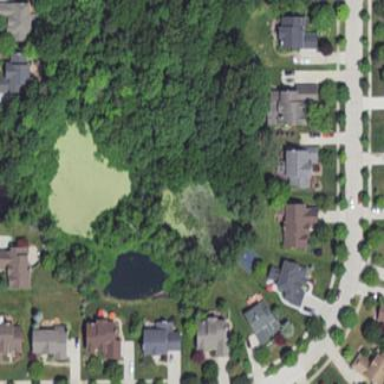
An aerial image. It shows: Pond surrounded by natural water.